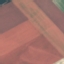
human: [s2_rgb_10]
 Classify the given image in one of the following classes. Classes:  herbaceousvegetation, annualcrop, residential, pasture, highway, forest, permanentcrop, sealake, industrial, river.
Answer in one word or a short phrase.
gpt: AnnualCrop